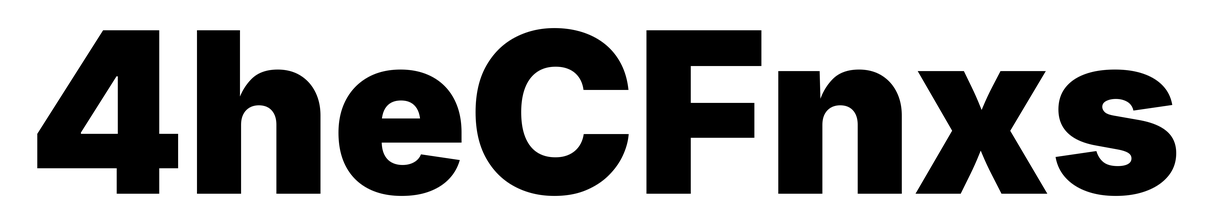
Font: Inter_Black